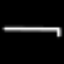
Label: line